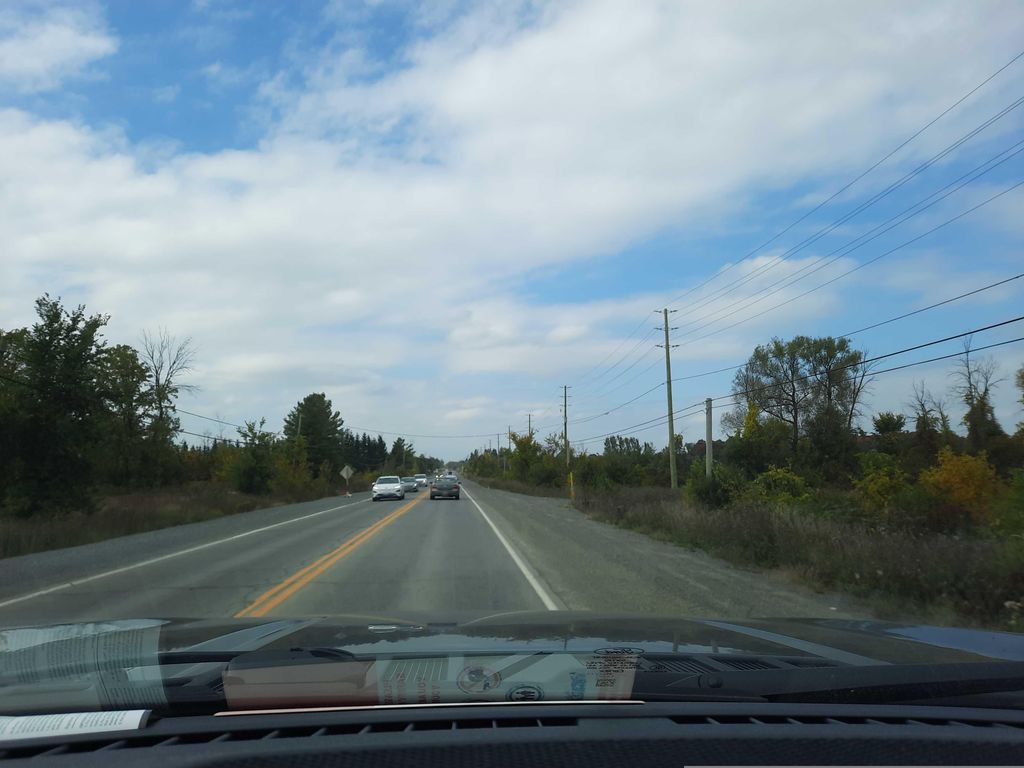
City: ottawa-gatineau